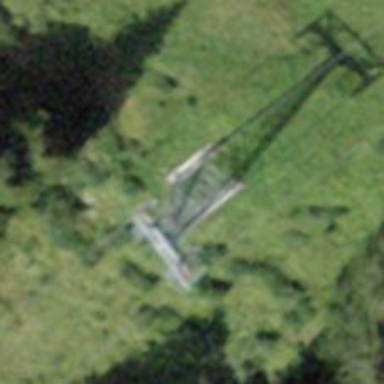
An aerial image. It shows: Pylon for aerialway.